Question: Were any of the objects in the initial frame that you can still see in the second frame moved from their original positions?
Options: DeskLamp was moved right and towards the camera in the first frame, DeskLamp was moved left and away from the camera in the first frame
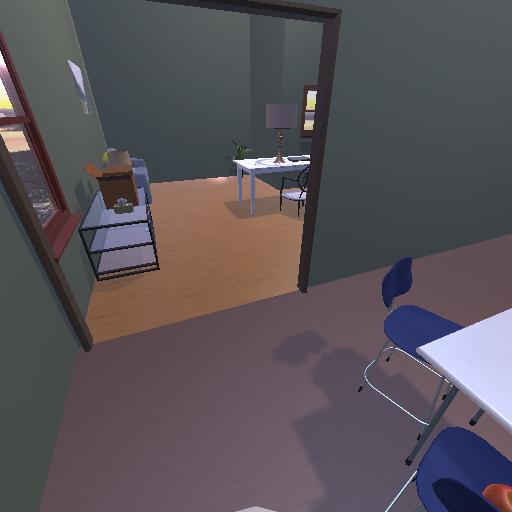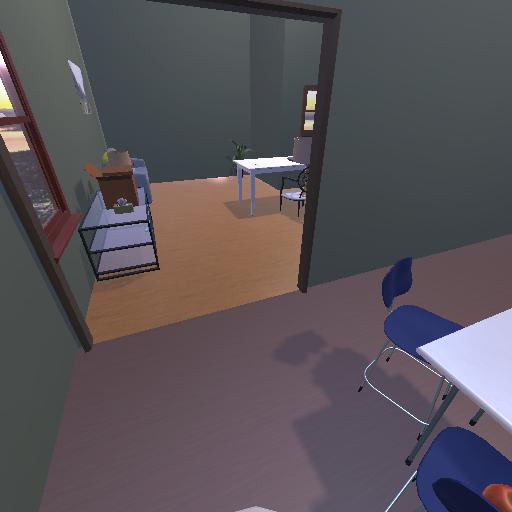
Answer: DeskLamp was moved right and towards the camera in the first frame